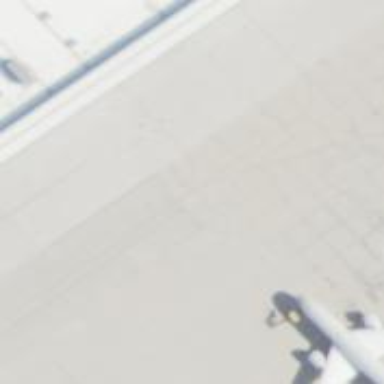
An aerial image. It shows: Image of taxiway at airport.